You are looking at a signal-to-image encoding: consecutive vibration samples arranged as the rows of a grayscale square. Based on the visible evidence, which condition applies: normal, inner_race, outer_race, ball?
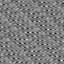
Answer: outer_race